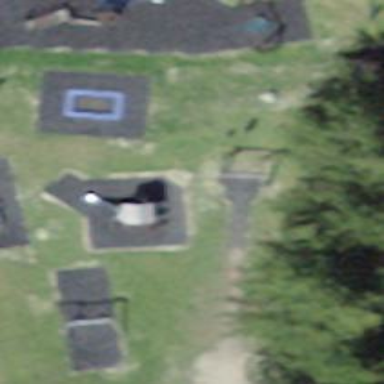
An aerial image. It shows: Playground structure.